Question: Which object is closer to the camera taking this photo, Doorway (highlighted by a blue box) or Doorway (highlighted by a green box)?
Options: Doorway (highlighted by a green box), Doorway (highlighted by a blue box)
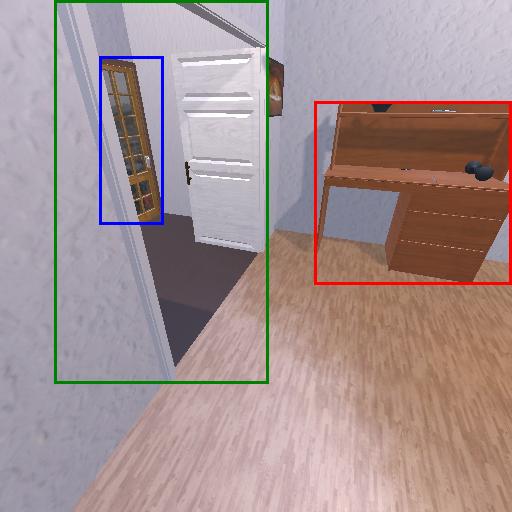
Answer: Doorway (highlighted by a green box)